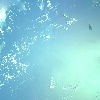
Label: water